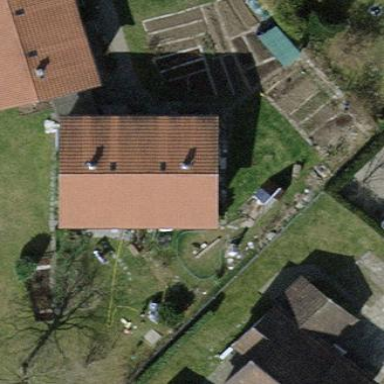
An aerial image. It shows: Terrace building.